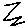
Label: zigzag